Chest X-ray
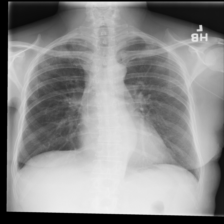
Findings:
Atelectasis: negative
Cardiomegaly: negative
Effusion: negative
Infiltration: negative
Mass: negative
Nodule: negative
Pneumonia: negative
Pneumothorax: negative
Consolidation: negative
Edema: negative
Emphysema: negative
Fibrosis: negative
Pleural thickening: negative
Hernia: negative